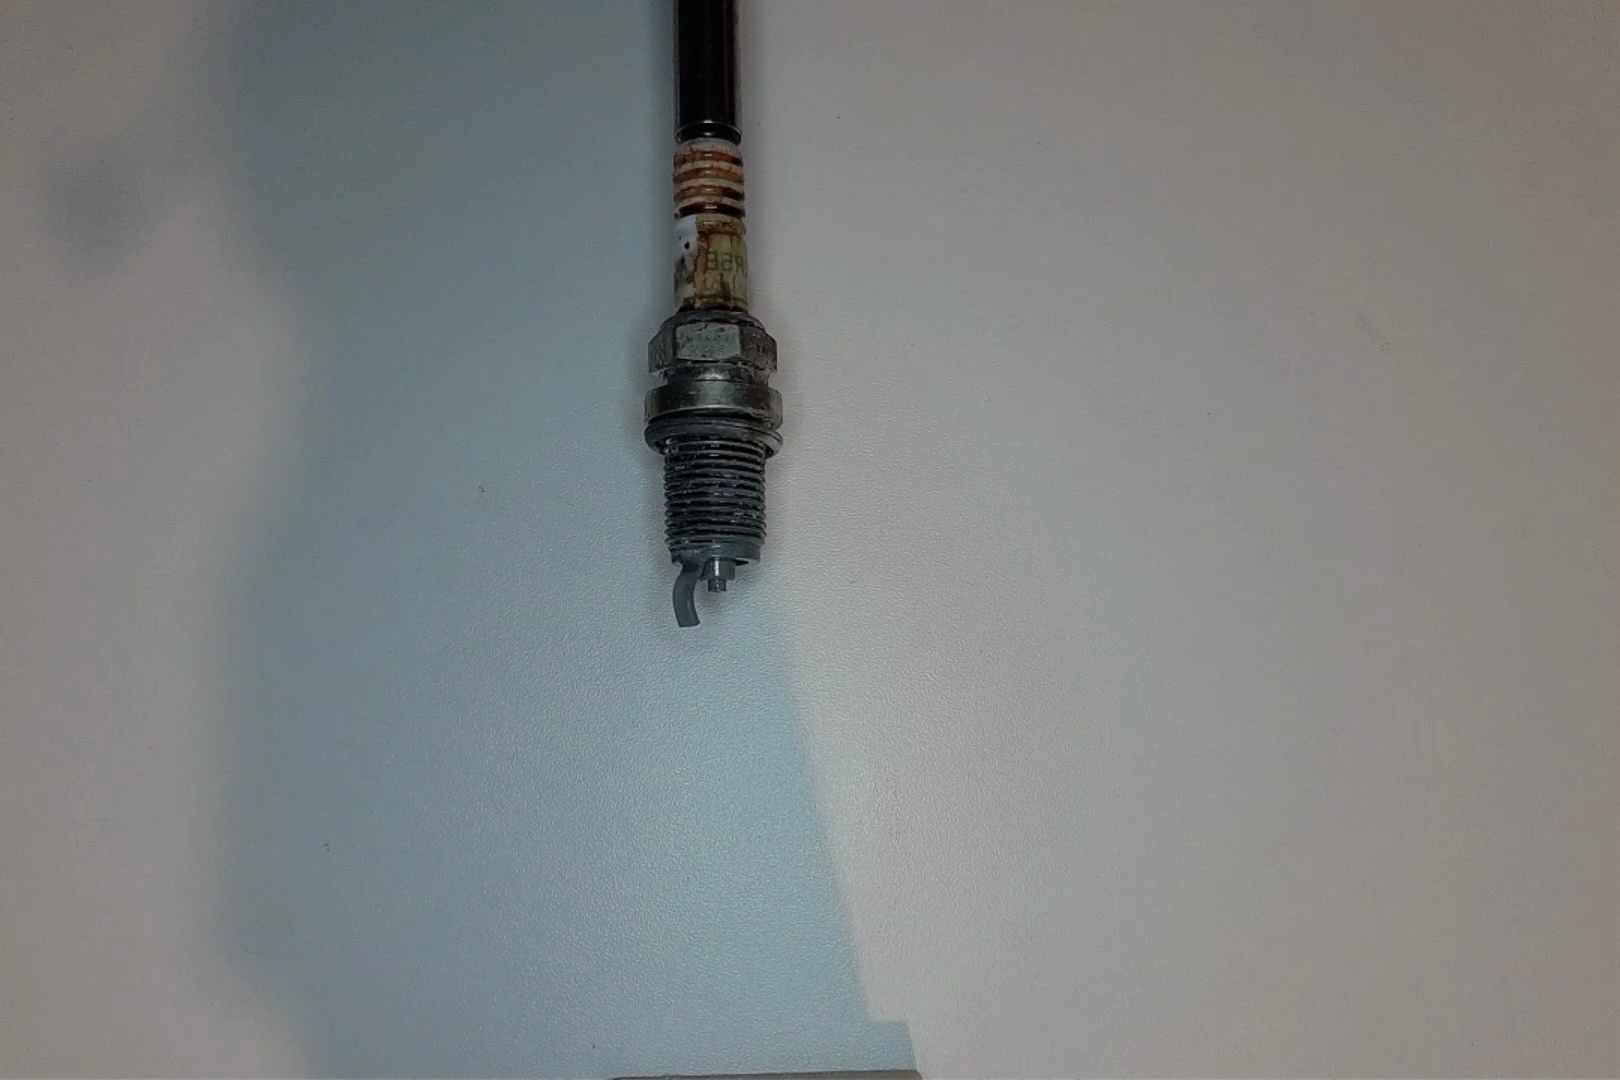
Label: anomaly